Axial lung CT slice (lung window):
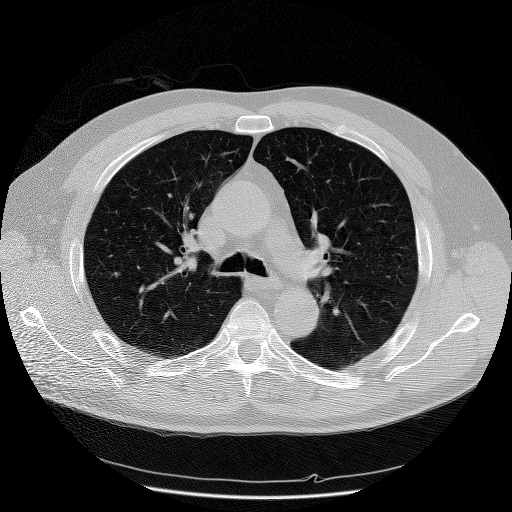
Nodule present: no